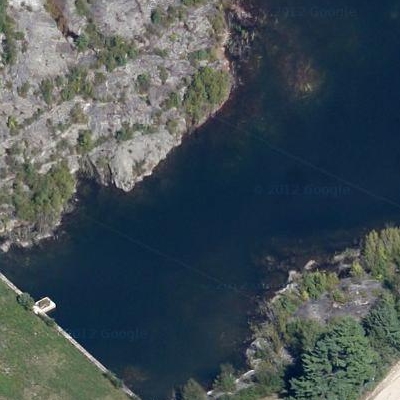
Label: RiverLake